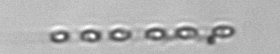
Label: Skeletonema